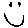
Label: smiley face